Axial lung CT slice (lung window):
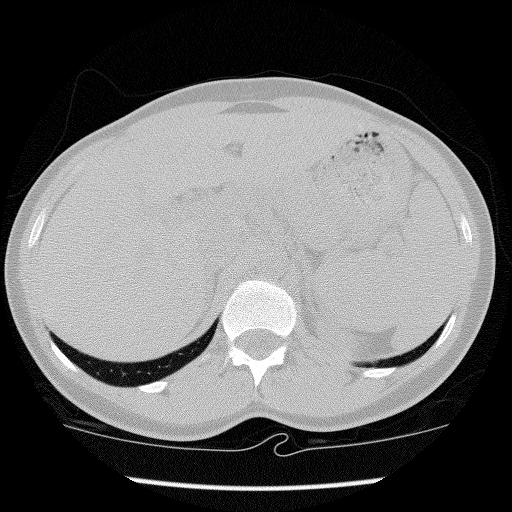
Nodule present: no